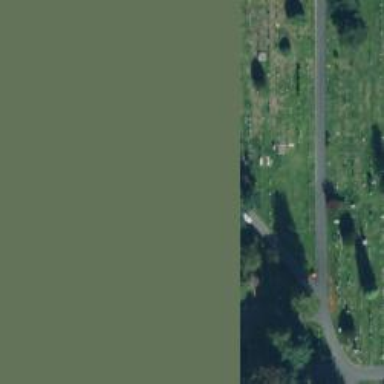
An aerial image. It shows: Memorial with grave.